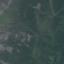
Land use / land cover: HerbaceousVegetation